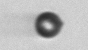
Label: bead